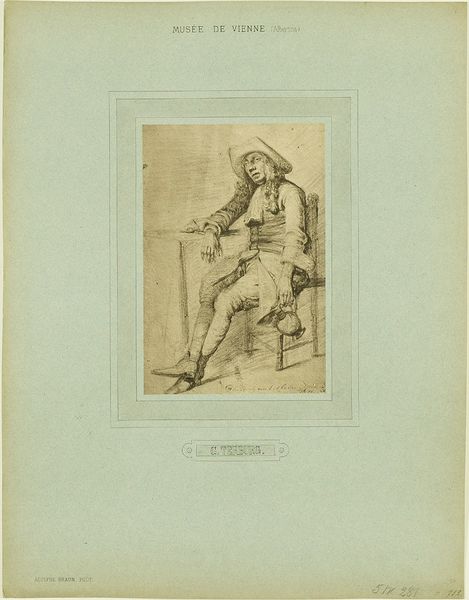
Titel: Musée de Vienne (Albertina) - G. Terburg
Künstler: Adolphe Braun
Standort: Hamburg
Institution: Museum für Kunst und Gewerbe Hamburg
Schlagwörter: mann, figur, genre, foto, fotografie, photographie, photo, karton, kreidezeichnung, lichtbild, zeichenkunst, bildwerke, angewandte und bildende kunst, hessische systematik, pigmentdruck, reproduktionsfotografie, kunstreproduktion, reproduktionsphotographie, kohledruck